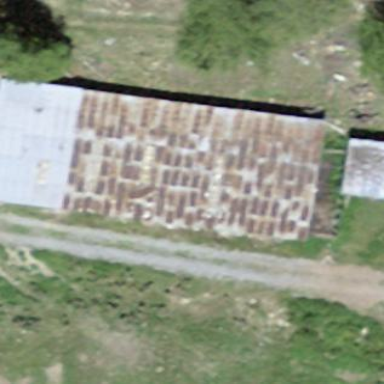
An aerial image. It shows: Cowshed building.